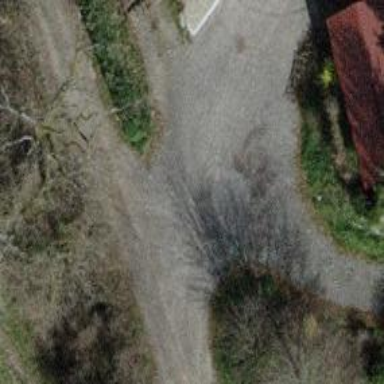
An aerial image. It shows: Unpaved driveway designated as service road.